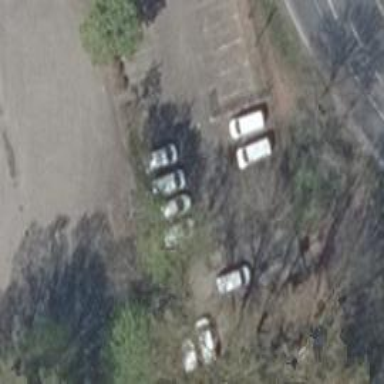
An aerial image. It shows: Parking aisle designated as service road.